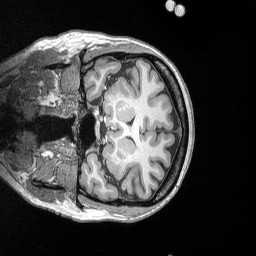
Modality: T1w
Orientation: coronal
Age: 38
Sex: female
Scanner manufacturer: siemens
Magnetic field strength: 3 T
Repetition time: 2.53 s
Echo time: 0.00164 s